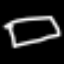
Label: square